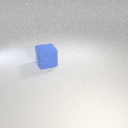
large blue rubber cube